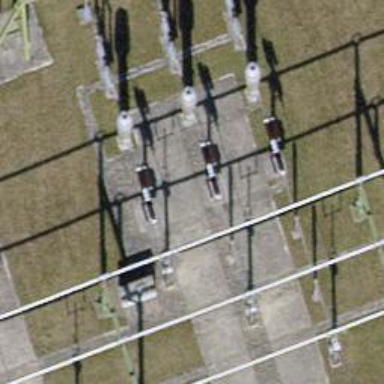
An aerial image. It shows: Bay where power lines run through.